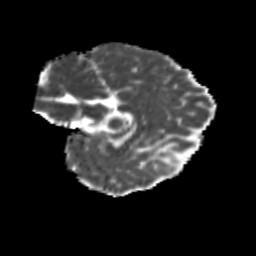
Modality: MD
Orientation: sagittal
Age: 10
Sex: male
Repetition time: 9.4 s
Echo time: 0.089 s